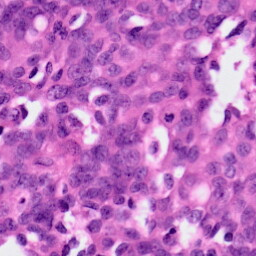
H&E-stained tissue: Ovarian